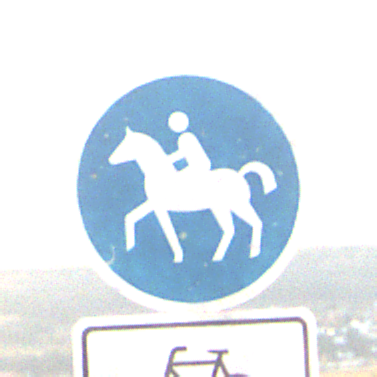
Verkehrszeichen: Reitweg
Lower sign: EinspurigeFahrzeugeFrei1
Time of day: SunriseSunset
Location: Outdoor (Nature)
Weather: PartlyCloudy
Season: NotSpecified
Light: Natural